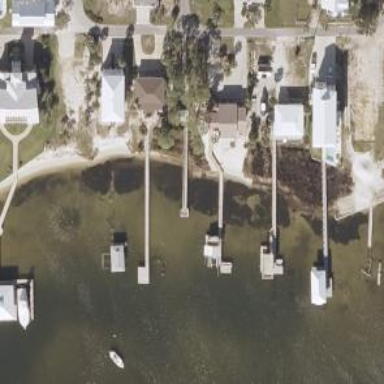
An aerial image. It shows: Man-made pier.